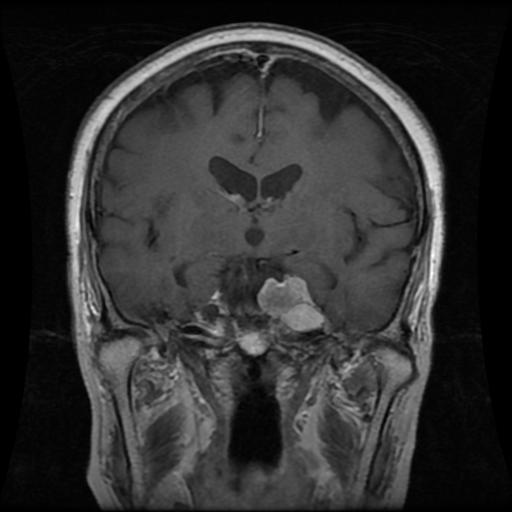
Label: meningioma